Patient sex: M
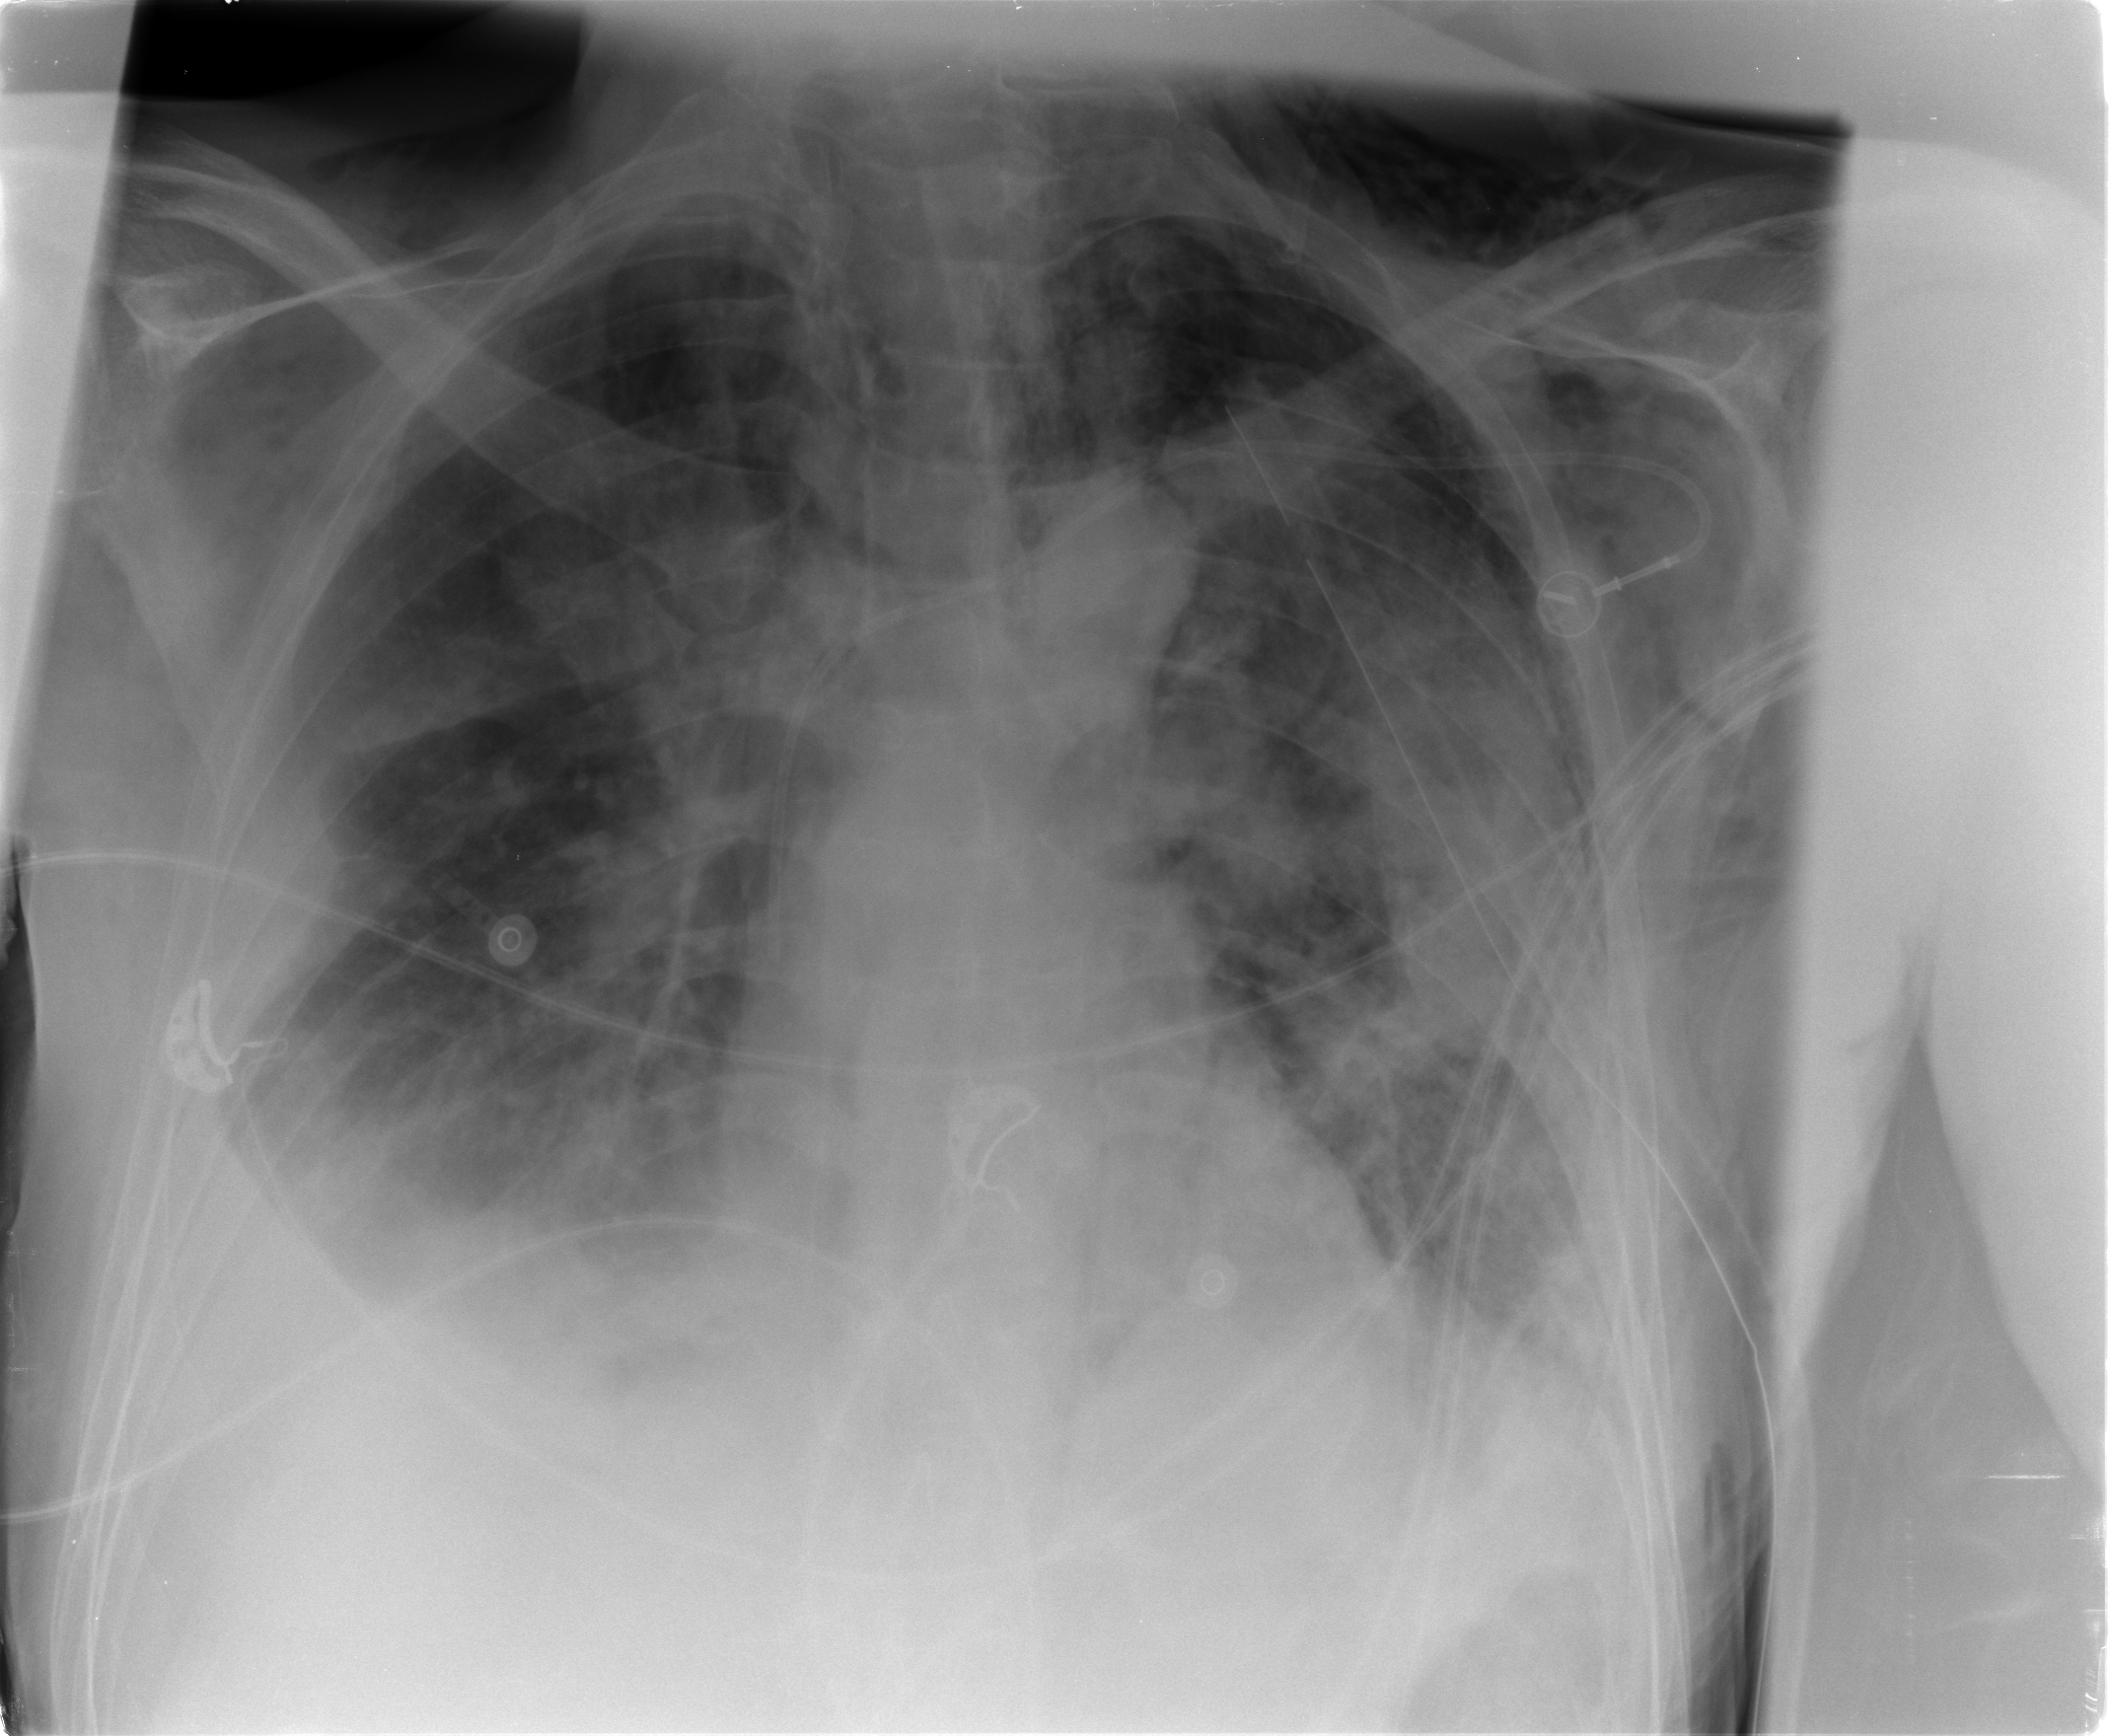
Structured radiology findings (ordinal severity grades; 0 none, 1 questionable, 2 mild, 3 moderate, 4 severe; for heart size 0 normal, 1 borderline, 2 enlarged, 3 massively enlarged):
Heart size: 0
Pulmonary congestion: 0
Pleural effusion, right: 3
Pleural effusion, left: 2
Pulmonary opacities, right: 0
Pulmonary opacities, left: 0
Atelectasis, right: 2
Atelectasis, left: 2